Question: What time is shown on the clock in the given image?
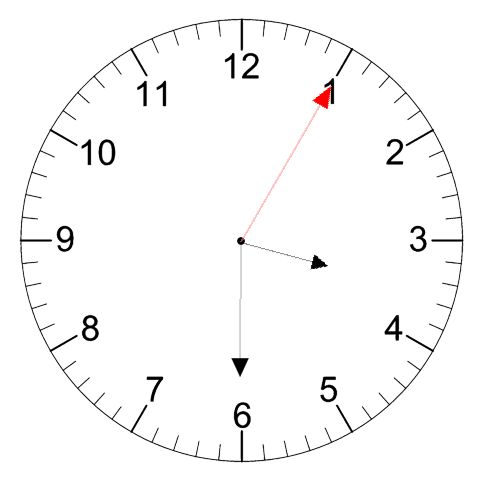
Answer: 03:30:05